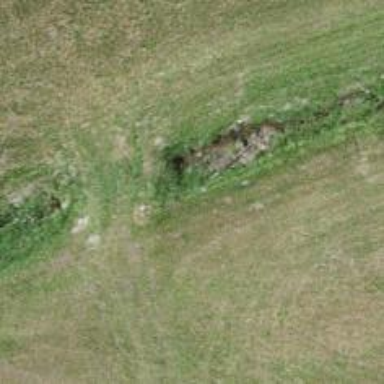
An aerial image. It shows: Culvert tunnel.